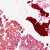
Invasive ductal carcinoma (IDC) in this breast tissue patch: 0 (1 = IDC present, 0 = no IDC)